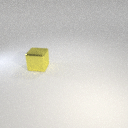
large yellow metal cube